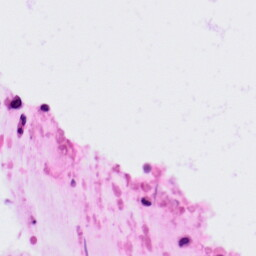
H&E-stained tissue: Colon